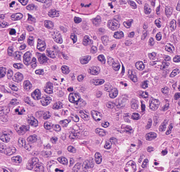
Tumor epithelial tissue: yes
Tumor-associated stroma tissue: no
Normal tissue: no